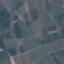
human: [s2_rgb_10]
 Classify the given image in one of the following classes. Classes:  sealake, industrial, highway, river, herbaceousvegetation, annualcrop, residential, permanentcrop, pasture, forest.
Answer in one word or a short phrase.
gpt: PermanentCrop